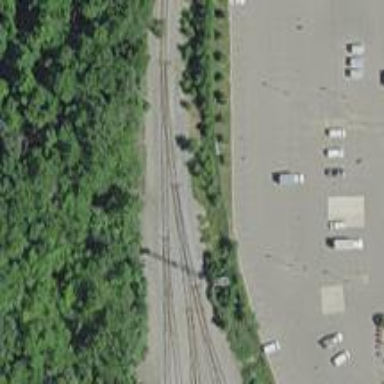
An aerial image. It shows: Railway spur service.